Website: lowes
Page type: payment
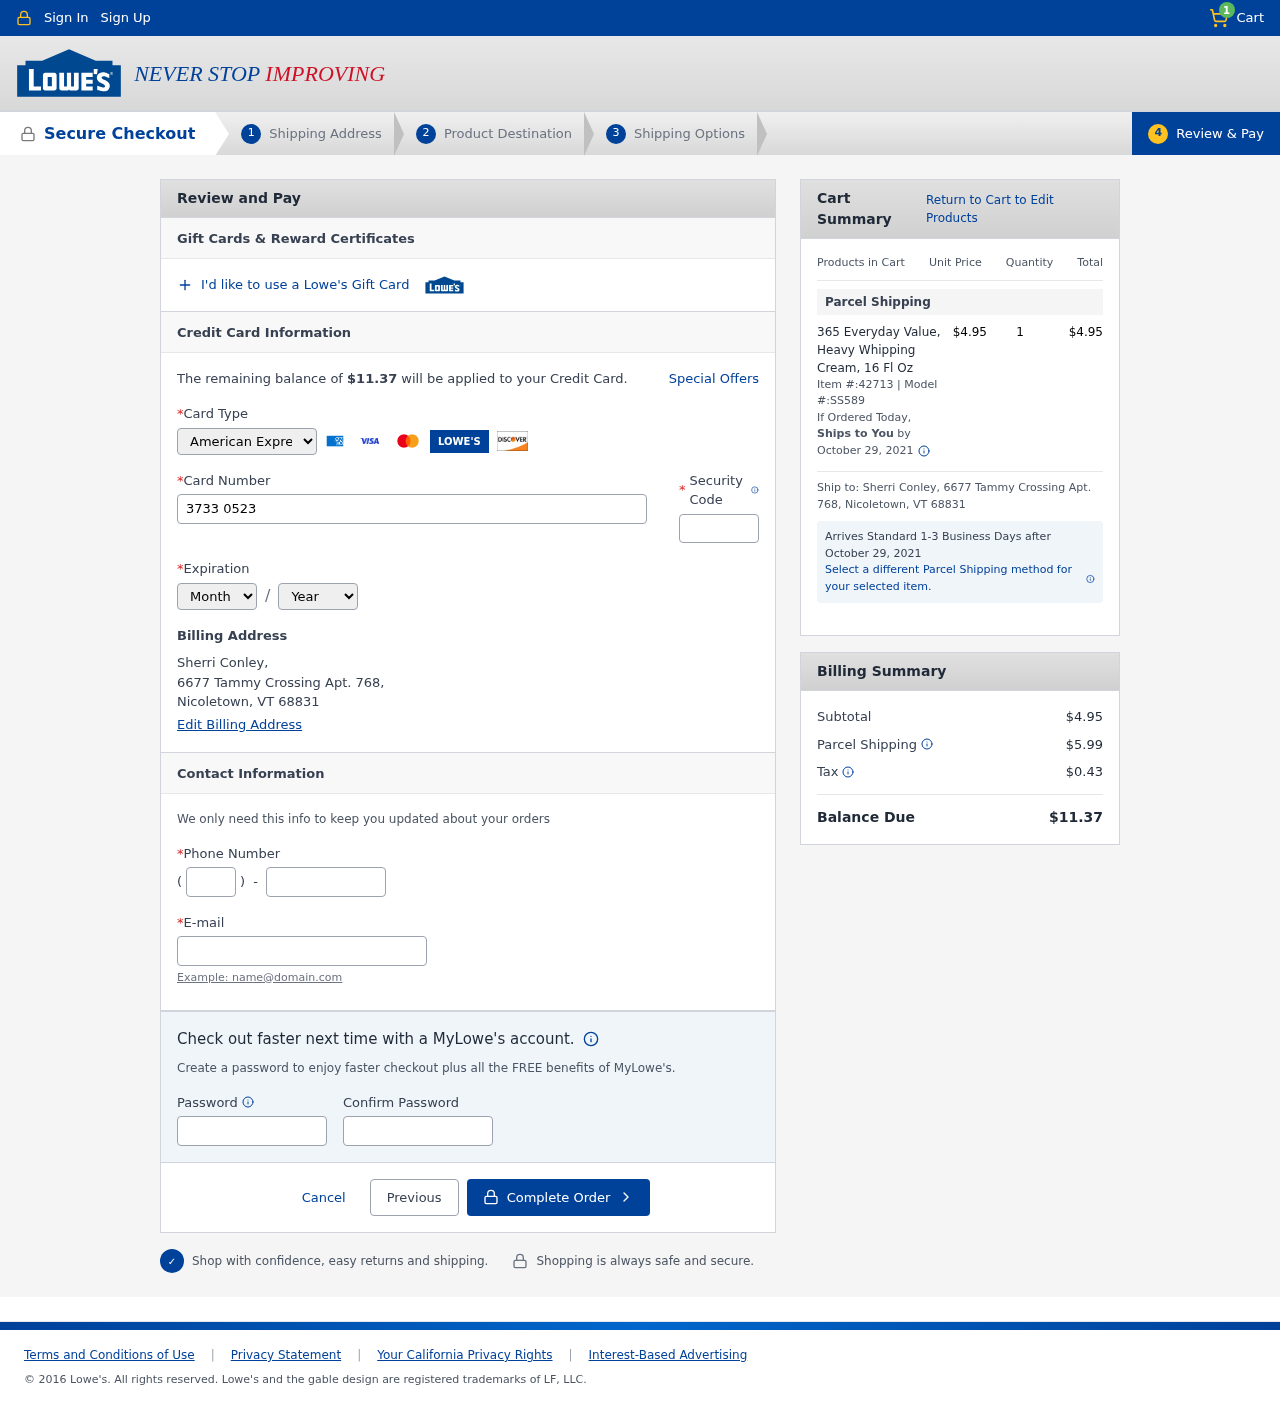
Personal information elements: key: PII_CARD_CVV
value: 1672
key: PII_CARD_EXPIRY_MONTH
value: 09
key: PII_CARD_EXPIRY_YEAR
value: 29
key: PII_CARD_NUMBER
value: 3733 0523 8698 015
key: PII_CARD_TYPE
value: American Express
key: PII_CITY_STATE_ZIP
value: Nicoletown, VT 68831
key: PII_EMAIL
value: sherri_conley@hotmail.com
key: PII_FULLNAME
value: Sherri Conley,
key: PII_PHONE
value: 3624255743
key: PII_PHONE_AREA
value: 362
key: PII_STREET
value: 6677 Tammy Crossing Apt. 768
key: PII_STREET
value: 6677 Tammy Crossing Apt. 768,
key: PII_FULLNAME2
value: Sherri Conley
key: PII_CITY
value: Nicoletown
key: PII_STATE_ABBR
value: VT
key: PII_POSTCODE
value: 68831
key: PII_POSTCODE_FULL
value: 68831
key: PII_CITY_STATE
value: Nicoletown, VT
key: PII_POSTCODE_NUMERIC
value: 68831
Product elements: key: PRODUCT1_NAME
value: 365 Everyday Value, Heavy Whipping Cream, 16 Fl Oz
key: PRODUCT1_PRICE
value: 4.95
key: PRODUCT1_QUANTITY
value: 1
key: PRODUCT1_ITEM
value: Item #:42713
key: PRODUCT1_MODEL
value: Model #:SS589
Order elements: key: ORDER_NUM_ITEMS
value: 1
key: ORDER_TOTAL
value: $11.37
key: ORDER_SHIPPING_DATE
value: October 29, 2021
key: ORDER_SUBTOTAL
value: $4.95
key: ORDER_SHIPPING_DATE2
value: October 29, 2021
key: ORDER_SHIPPING_COST
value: $5.99
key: ORDER_TAX
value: $0.43